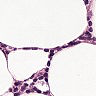
Metastatic tissue present: no